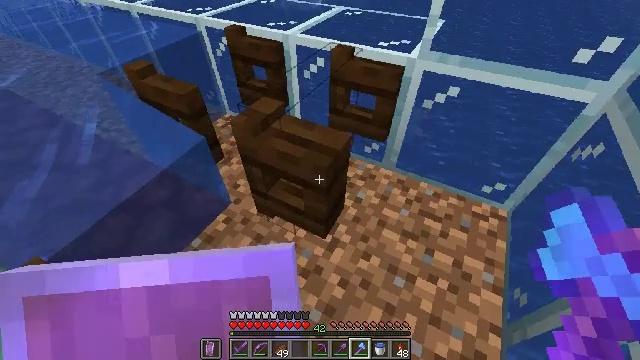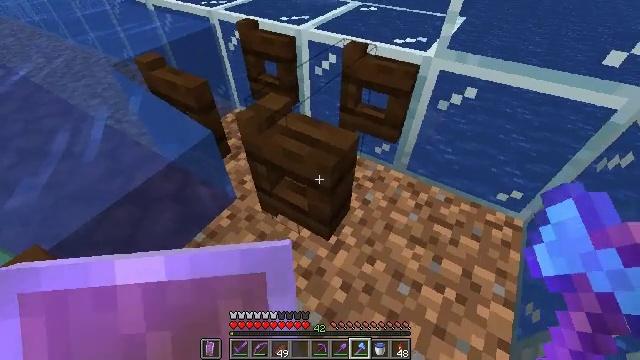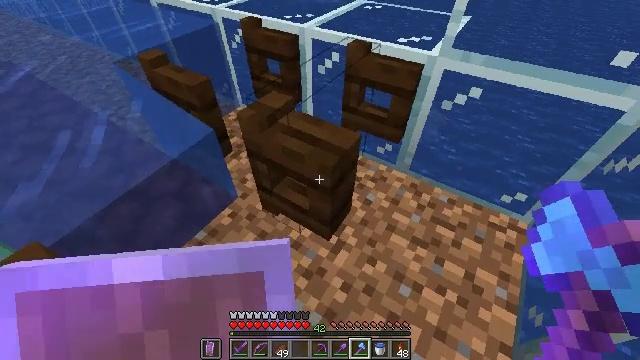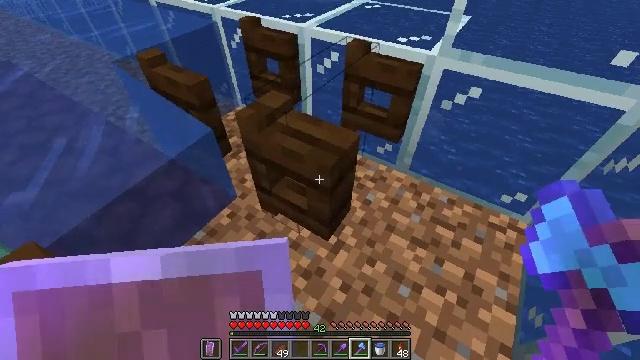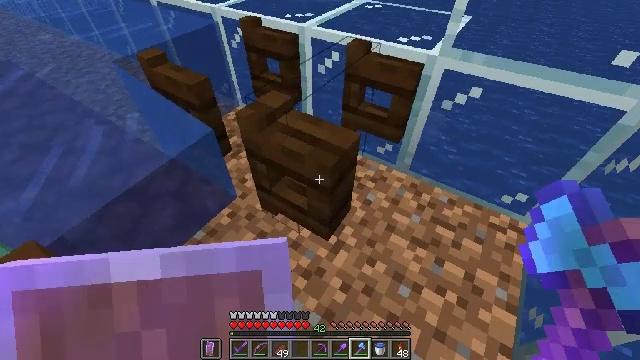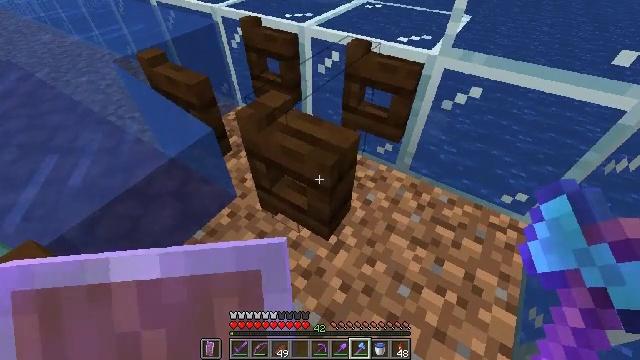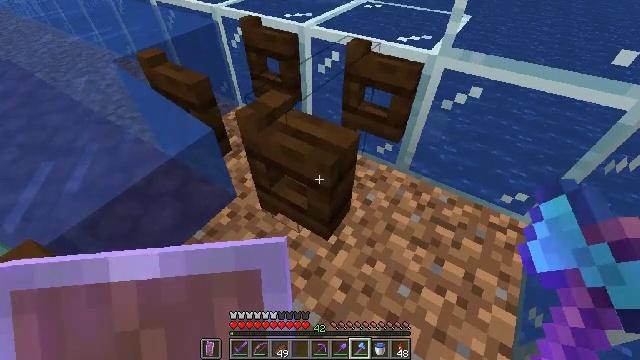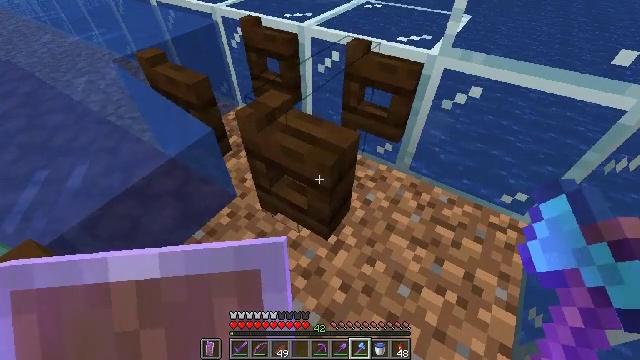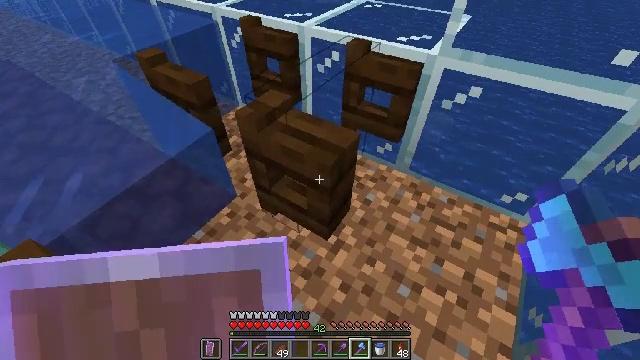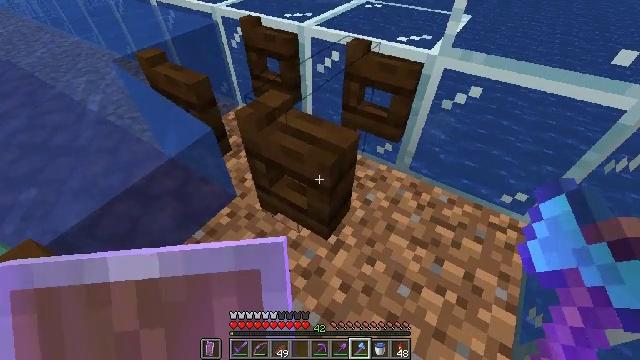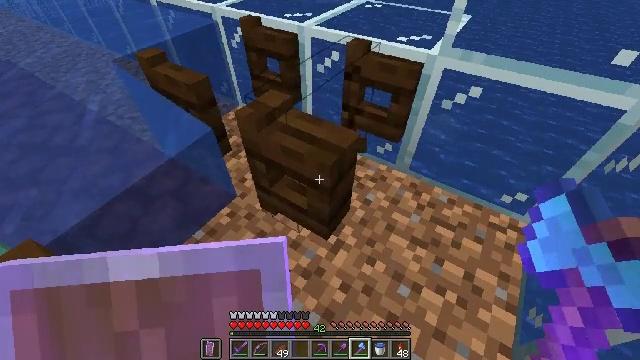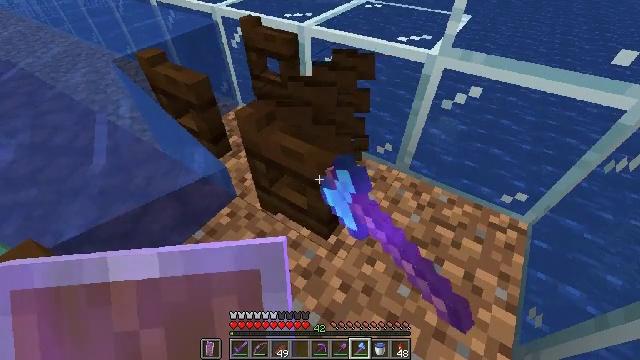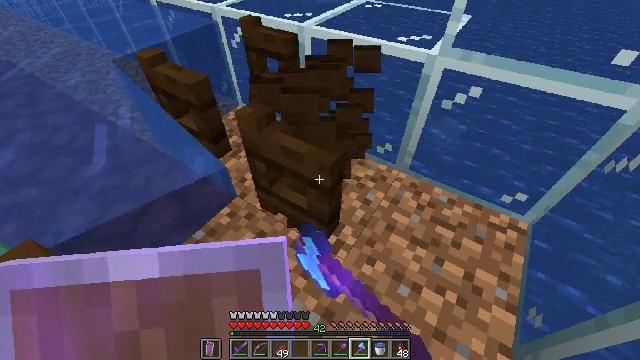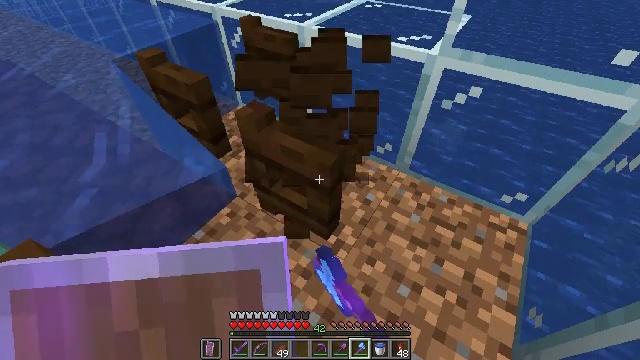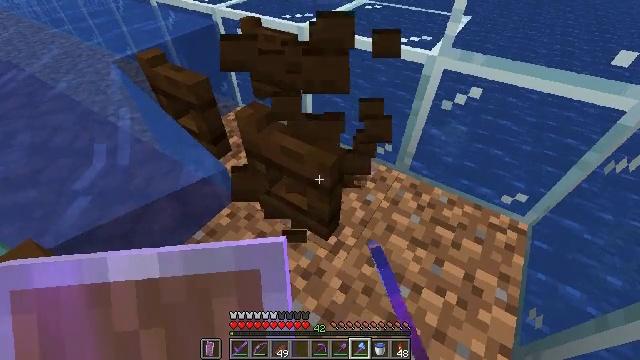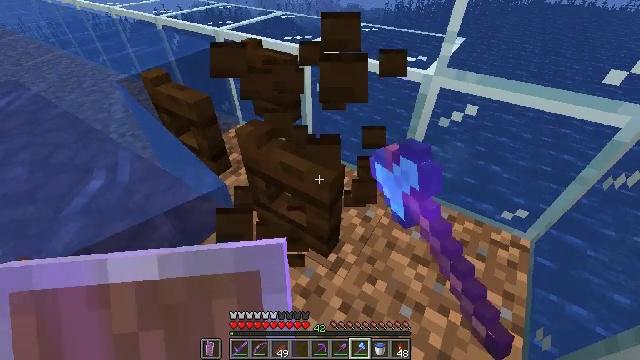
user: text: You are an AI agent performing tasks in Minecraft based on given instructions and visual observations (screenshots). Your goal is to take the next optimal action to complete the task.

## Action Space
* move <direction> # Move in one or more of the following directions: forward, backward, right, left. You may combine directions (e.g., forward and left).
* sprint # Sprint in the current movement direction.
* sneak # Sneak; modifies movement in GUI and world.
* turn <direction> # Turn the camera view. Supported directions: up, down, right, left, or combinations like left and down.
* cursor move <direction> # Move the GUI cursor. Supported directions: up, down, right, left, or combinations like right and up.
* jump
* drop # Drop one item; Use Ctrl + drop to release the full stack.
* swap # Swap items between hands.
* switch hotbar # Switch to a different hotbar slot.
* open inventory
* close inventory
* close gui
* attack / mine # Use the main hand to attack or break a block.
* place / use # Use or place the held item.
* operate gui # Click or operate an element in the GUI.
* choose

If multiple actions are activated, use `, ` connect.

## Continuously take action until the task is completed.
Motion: motion action
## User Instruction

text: Attack the dark oak fence gate to collect it.
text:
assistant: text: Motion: turn left
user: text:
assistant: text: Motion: no_op
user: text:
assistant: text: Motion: no_op
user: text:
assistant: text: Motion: no_op
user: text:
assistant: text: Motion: no_op
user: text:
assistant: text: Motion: no_op
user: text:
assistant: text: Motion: no_op
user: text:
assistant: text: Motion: no_op
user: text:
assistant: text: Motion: no_op
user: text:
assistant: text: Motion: attack / mine
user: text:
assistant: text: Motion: attack / mine
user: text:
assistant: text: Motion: attack / mine
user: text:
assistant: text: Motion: attack / mine
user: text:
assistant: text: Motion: attack / mine
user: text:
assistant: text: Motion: turn up, attack / mine
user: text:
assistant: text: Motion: attack / mine
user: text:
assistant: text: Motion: attack / mine
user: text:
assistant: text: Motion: no_op
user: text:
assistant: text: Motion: no_op
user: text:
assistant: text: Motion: no_op
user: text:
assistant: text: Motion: no_op
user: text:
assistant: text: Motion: turn left
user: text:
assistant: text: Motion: move right, turn left
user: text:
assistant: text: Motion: move right, turn left
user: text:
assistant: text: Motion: move right, turn left
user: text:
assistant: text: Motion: move right, turn left and down
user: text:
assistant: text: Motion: move right
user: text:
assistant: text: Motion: no_op
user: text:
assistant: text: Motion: no_op
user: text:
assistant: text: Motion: no_op